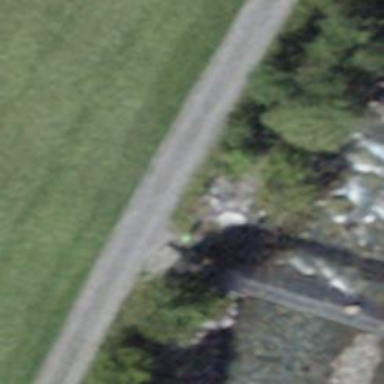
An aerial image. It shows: Metal-surfaced path bridge.